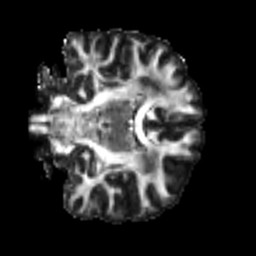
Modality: FA
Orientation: coronal
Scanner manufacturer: siemens
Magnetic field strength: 3 T
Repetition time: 4 s
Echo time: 0.0594 s